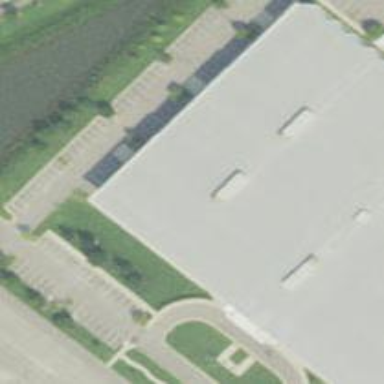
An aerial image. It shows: Parking area with surface.